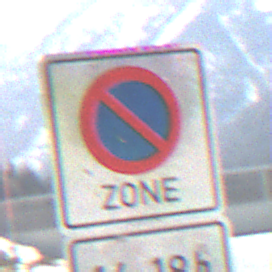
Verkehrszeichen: BeginnEingeschraenktesHalteverbotZone
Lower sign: ZeitangabenOhneBeschraenkungAufWochentage1
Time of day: Midday
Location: Outdoor (Nature)
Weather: PartlyCloudy
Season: NotSpecified
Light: Natural